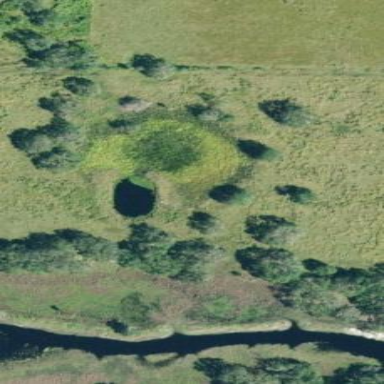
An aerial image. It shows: Wetland area characterized by wet meadow.